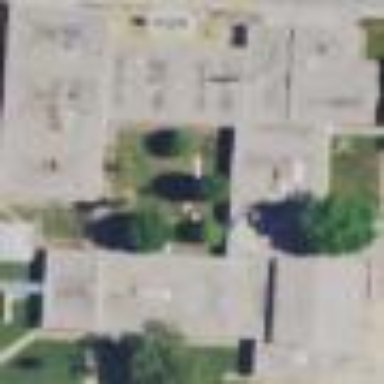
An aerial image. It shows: School building.